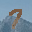
Label: 7